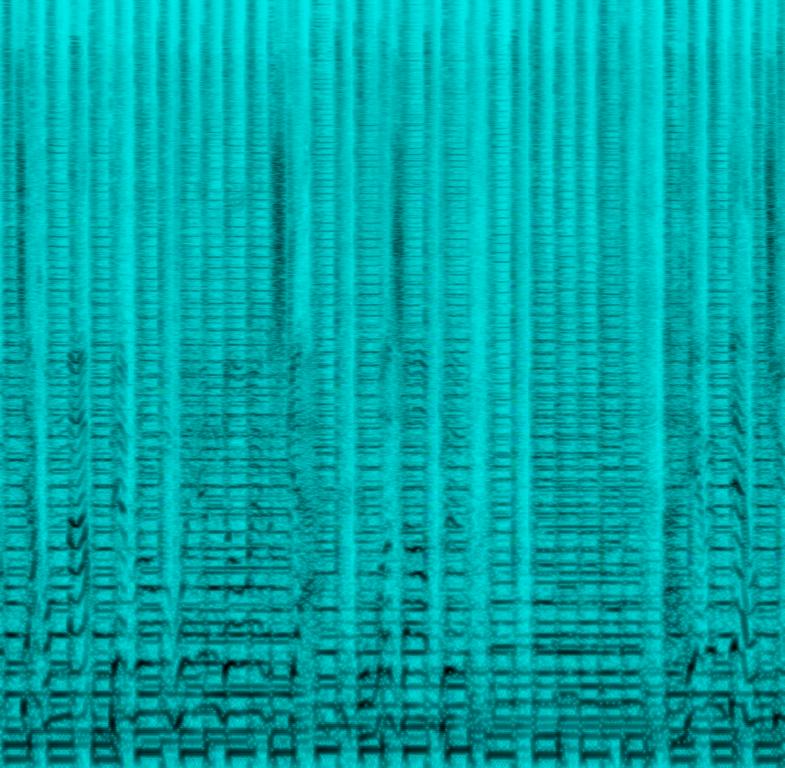
This is a folk rock/alternative music piece. There is a male vocalist singing melodically in the lead. The main tune is played by the acoustic guitar with a rather quiet bass line in the background. There is a timid acoustic drum beat in the rhythmic background. The atmosphere is sentimental and melancholic. This piece could be used in the soundtrack of a drama TV series, especially during a scene where the episode would end with the characters daydreaming.